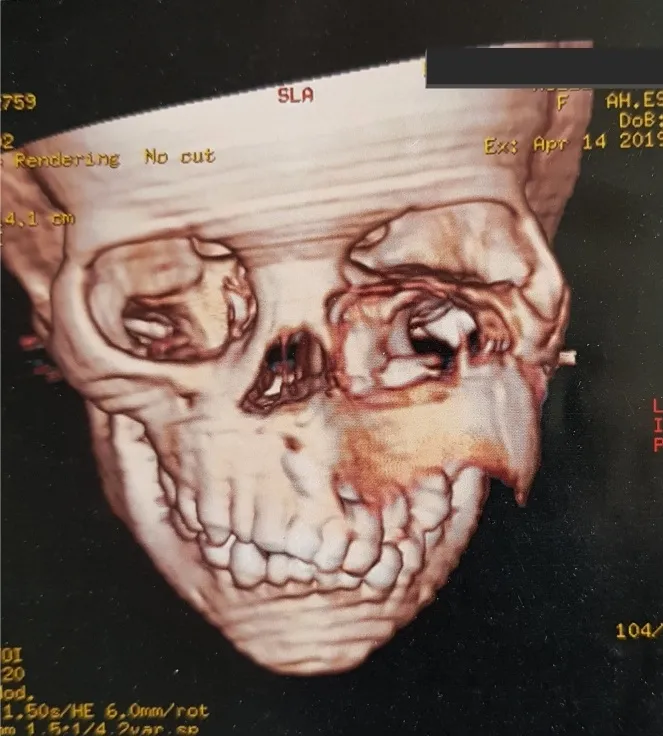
3D volume reconstructed CT showing expansile large lesion in maxilla and left orbit.
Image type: radiology (ct)